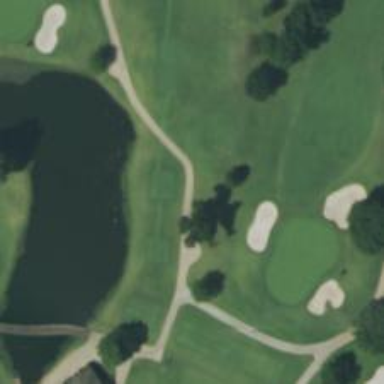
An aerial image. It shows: Path for both roads and golfers.